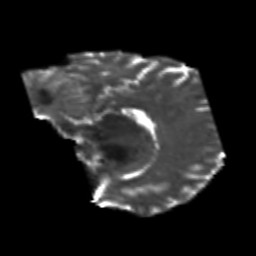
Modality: T2w
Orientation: sagittal
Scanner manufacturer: siemens
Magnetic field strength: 3 T
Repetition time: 6.8 s
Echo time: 0.093 s